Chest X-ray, AP view. Patient: 38 years old, sex M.
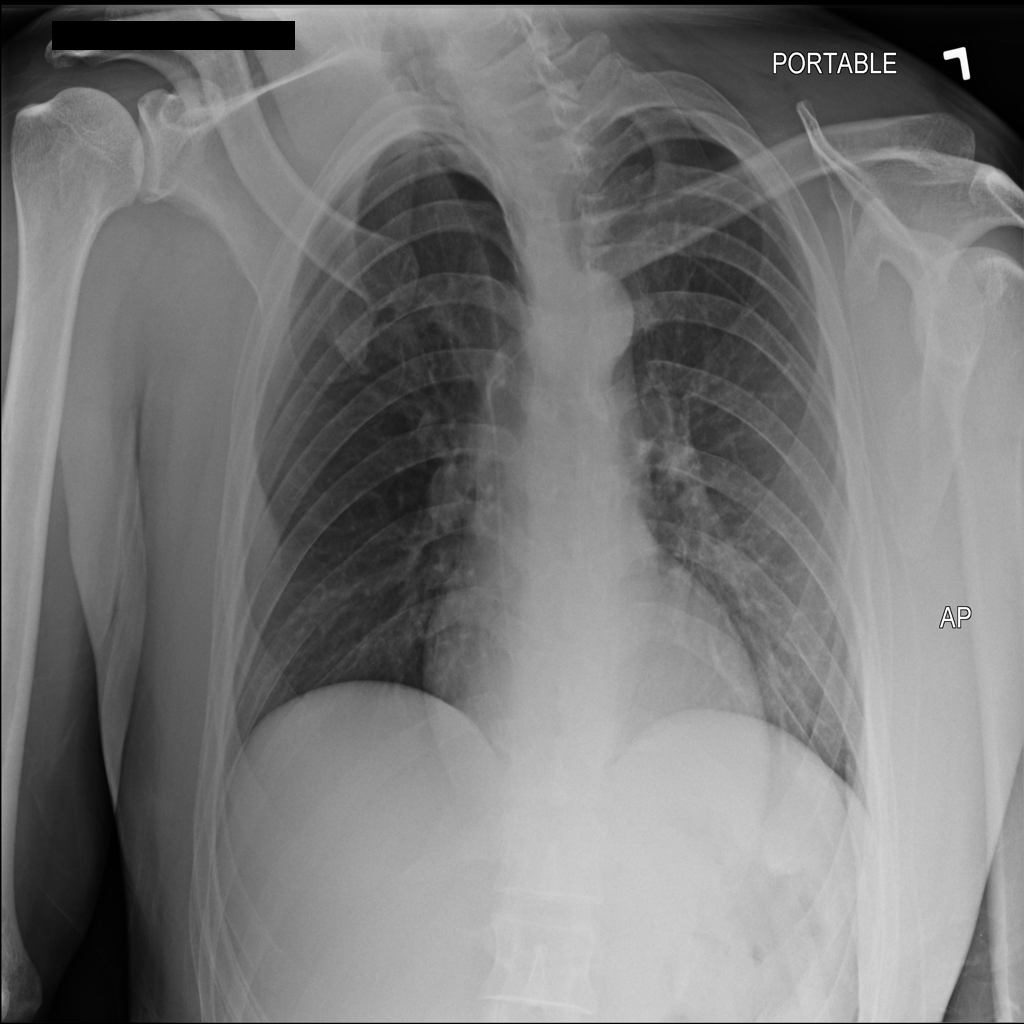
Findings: No Finding